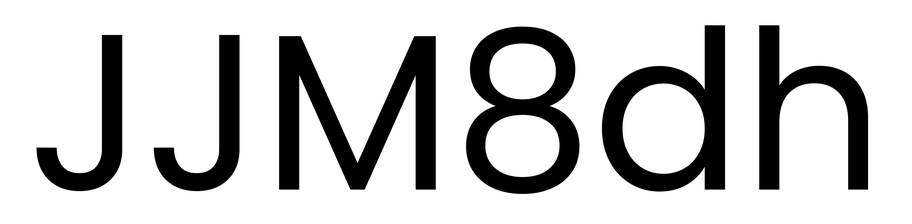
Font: Poppins-Regular